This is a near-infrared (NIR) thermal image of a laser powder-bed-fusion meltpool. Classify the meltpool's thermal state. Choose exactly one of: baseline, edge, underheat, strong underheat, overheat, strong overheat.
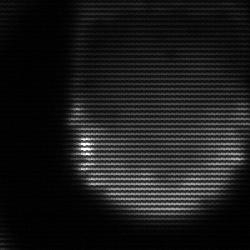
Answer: edge